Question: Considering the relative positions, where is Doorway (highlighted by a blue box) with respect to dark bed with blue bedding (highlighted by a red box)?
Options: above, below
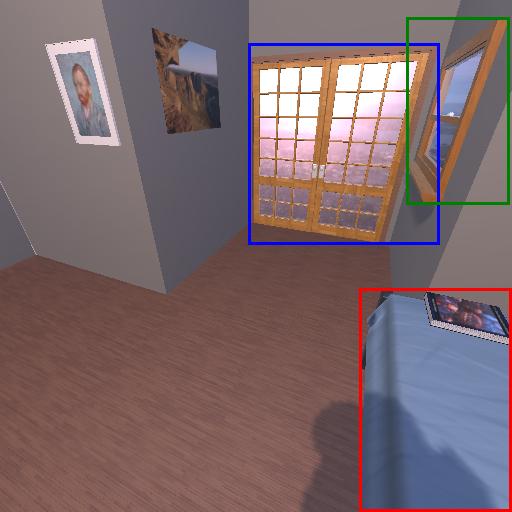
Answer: above